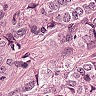
Metastatic tissue present: yes